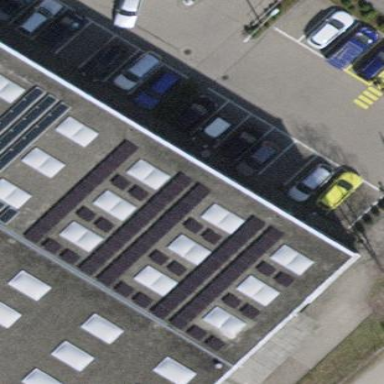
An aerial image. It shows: Solar power generator using photovoltaic method with solar photovoltaic panel types.